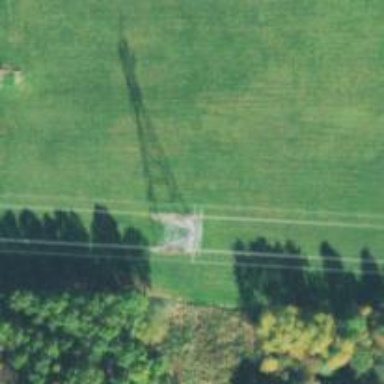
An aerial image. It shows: Lattice structure tower used for power transmission.